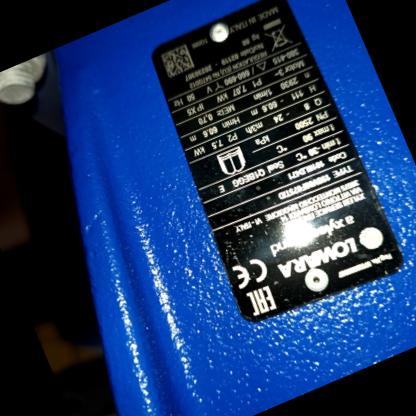
Klasa: tabliczka-znamionowa